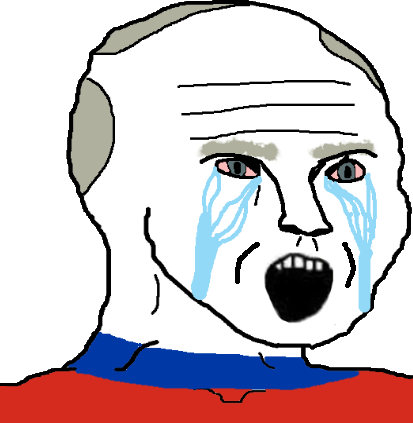
Label: 5_Soyjak